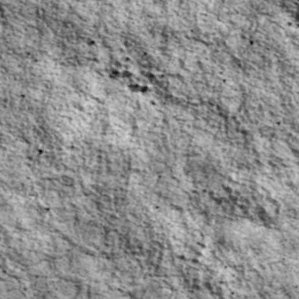
Label: non_frost